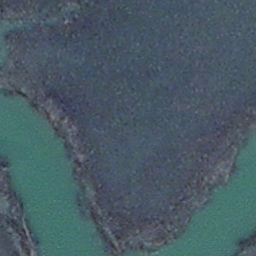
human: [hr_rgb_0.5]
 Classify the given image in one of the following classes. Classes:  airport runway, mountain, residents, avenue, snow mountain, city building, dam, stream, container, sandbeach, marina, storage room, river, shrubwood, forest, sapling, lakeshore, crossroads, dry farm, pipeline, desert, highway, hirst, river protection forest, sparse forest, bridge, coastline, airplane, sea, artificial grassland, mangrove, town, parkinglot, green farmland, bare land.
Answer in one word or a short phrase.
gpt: stream